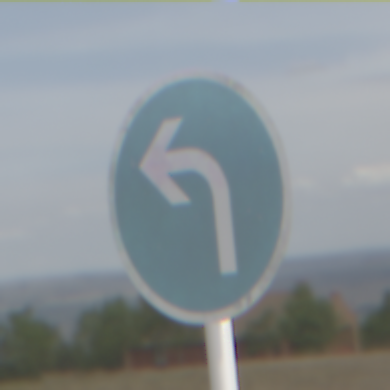
Verkehrszeichen: VorgeschriebeneFahrtrichtungLinks
Umgebung: Outdoor, Nature
Tageszeit: Midday
Wetter: PartlyCloudy
Licht: Natural
Jahreszeit: NotSpecified
Kontrast: MediumContrast